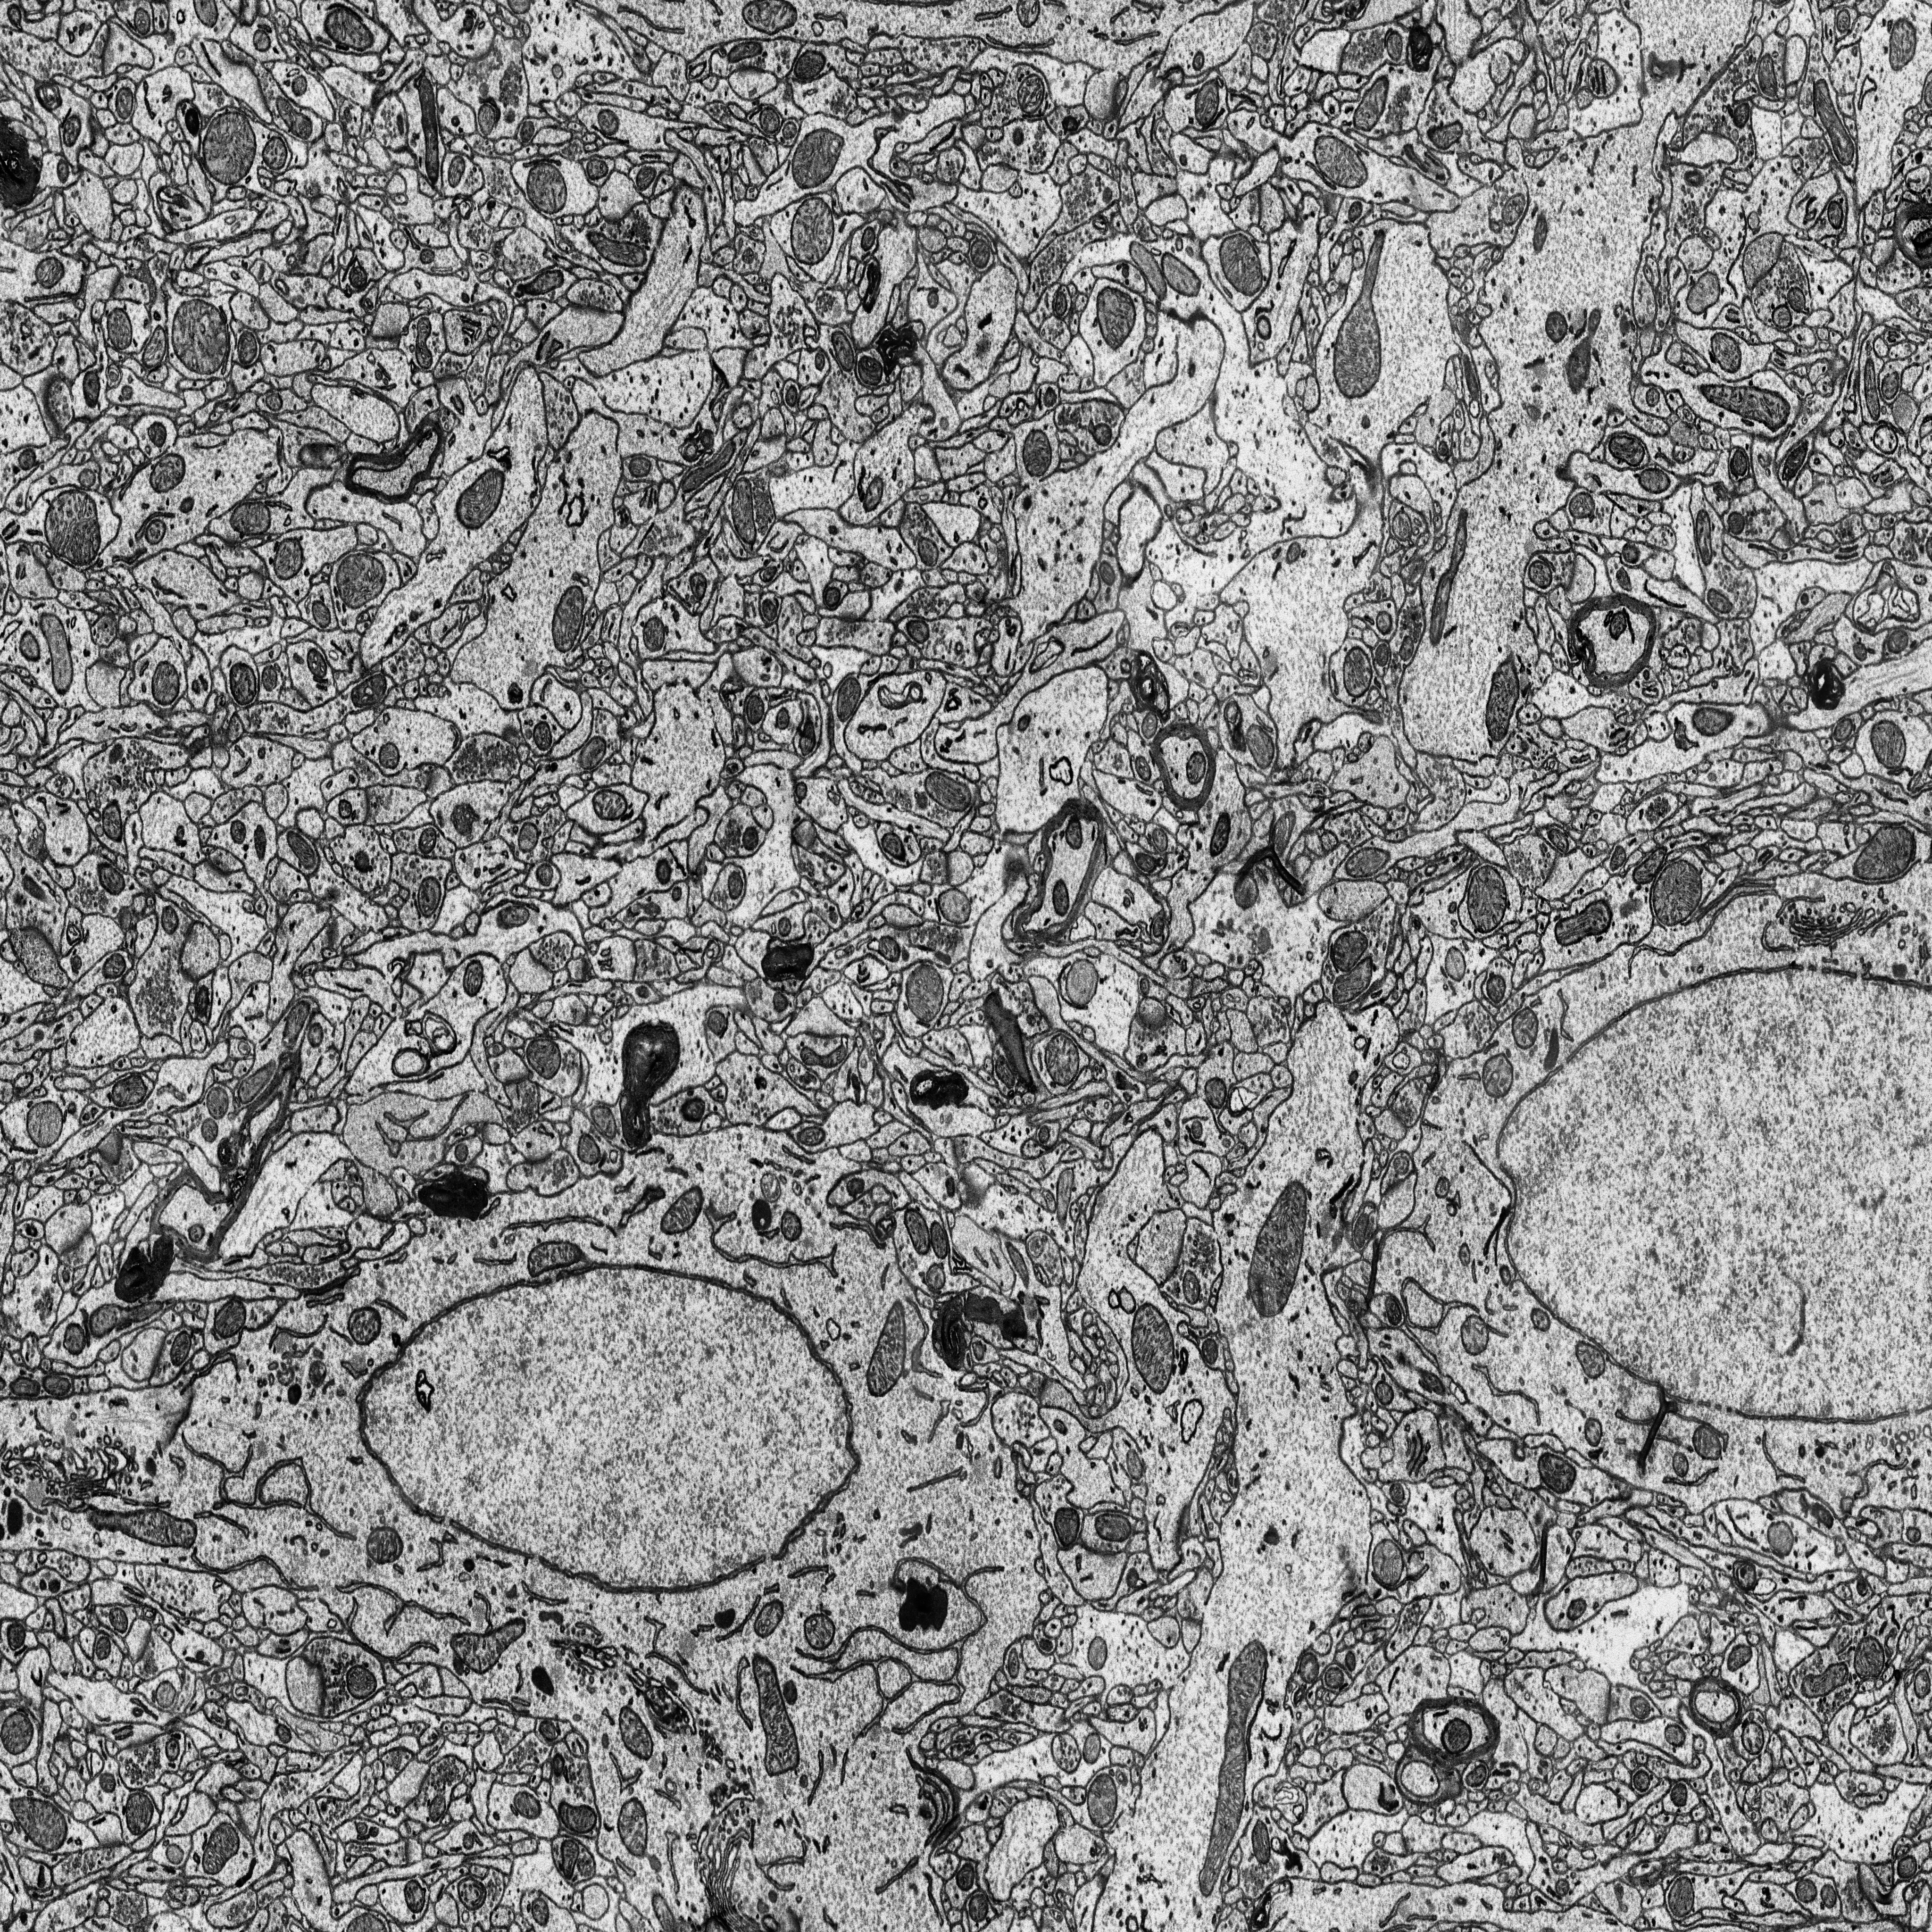
Electron microscopy slice of rat cortex tissue
Slice depth (z): 210
Mitochondria instances in slice: 378